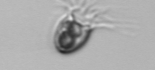
Label: Balanion